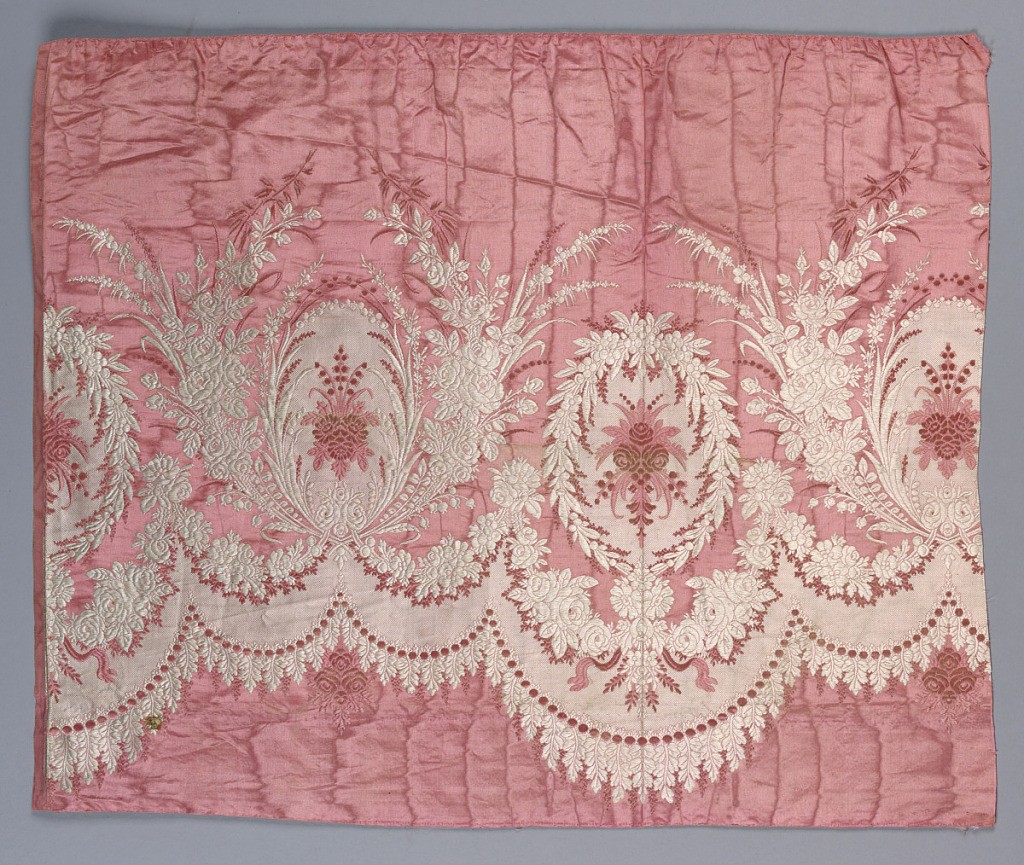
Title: Textile
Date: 1860s
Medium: silk Technique: plain weave (pink) patterned by floats of complementary wefts (pink and white) and by floats of a supplementary warp (pink)
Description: Pink moiré ground. Plain compound cloth, ribbed, with medallions, garlands and bouquets in white and pink, with a little brocading. One selvage present.